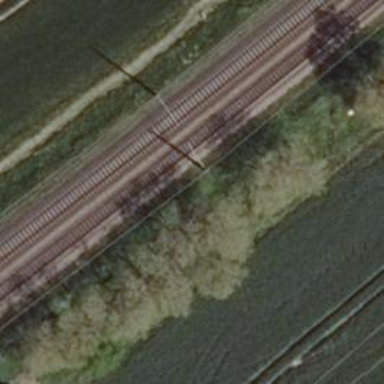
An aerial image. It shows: Railway milestone with catenary mast.